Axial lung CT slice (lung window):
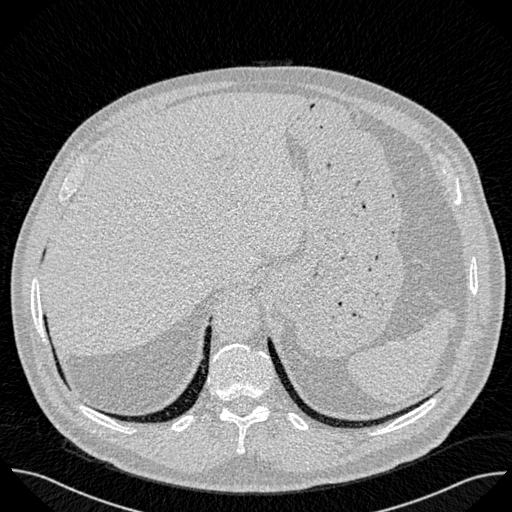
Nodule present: no